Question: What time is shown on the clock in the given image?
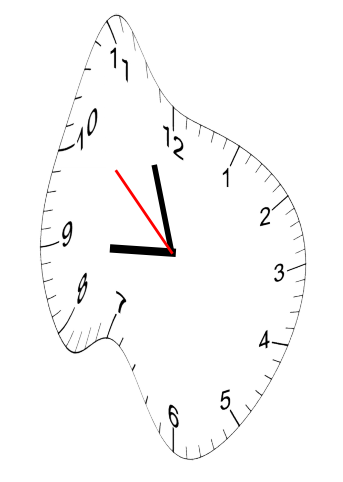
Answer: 08:56:52